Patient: sex F, age 67
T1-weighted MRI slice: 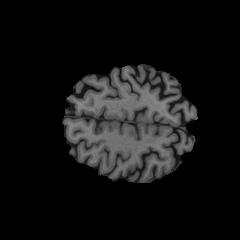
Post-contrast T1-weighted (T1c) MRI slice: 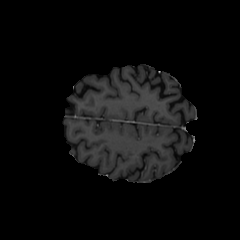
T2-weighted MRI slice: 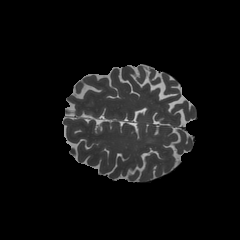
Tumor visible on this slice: yes
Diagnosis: Glioblastoma, IDH-wildtype
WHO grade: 4